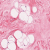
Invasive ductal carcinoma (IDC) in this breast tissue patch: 0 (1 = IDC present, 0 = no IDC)